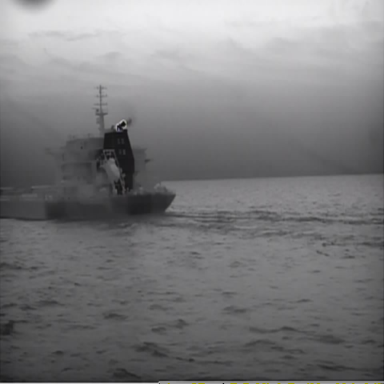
There is a liner in the infrared image.